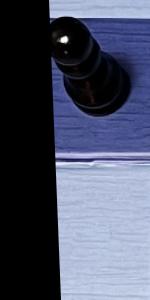
Label: Empty